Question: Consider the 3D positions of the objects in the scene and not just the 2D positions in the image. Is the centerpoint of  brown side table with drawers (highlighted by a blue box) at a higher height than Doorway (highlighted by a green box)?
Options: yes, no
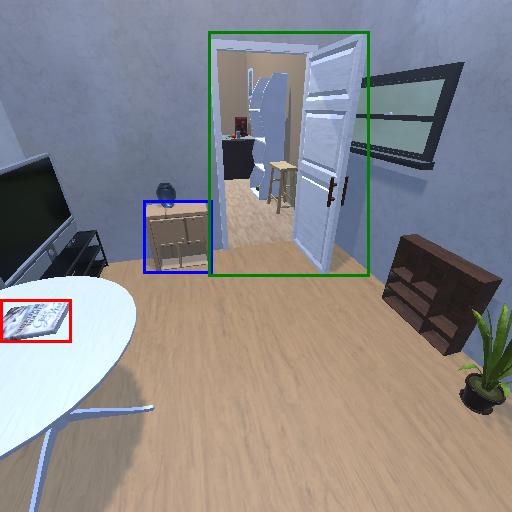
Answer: yes